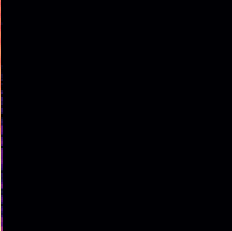
Sound class: Chainsaw